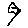
Label: hexagon